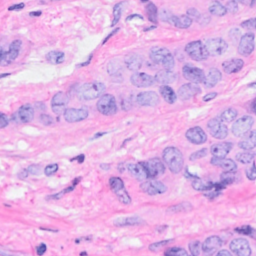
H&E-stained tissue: Breast